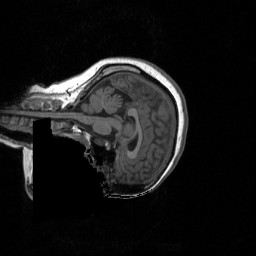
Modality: T1w
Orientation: sagittal